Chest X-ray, PA view. Patient: 49 years old, sex M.
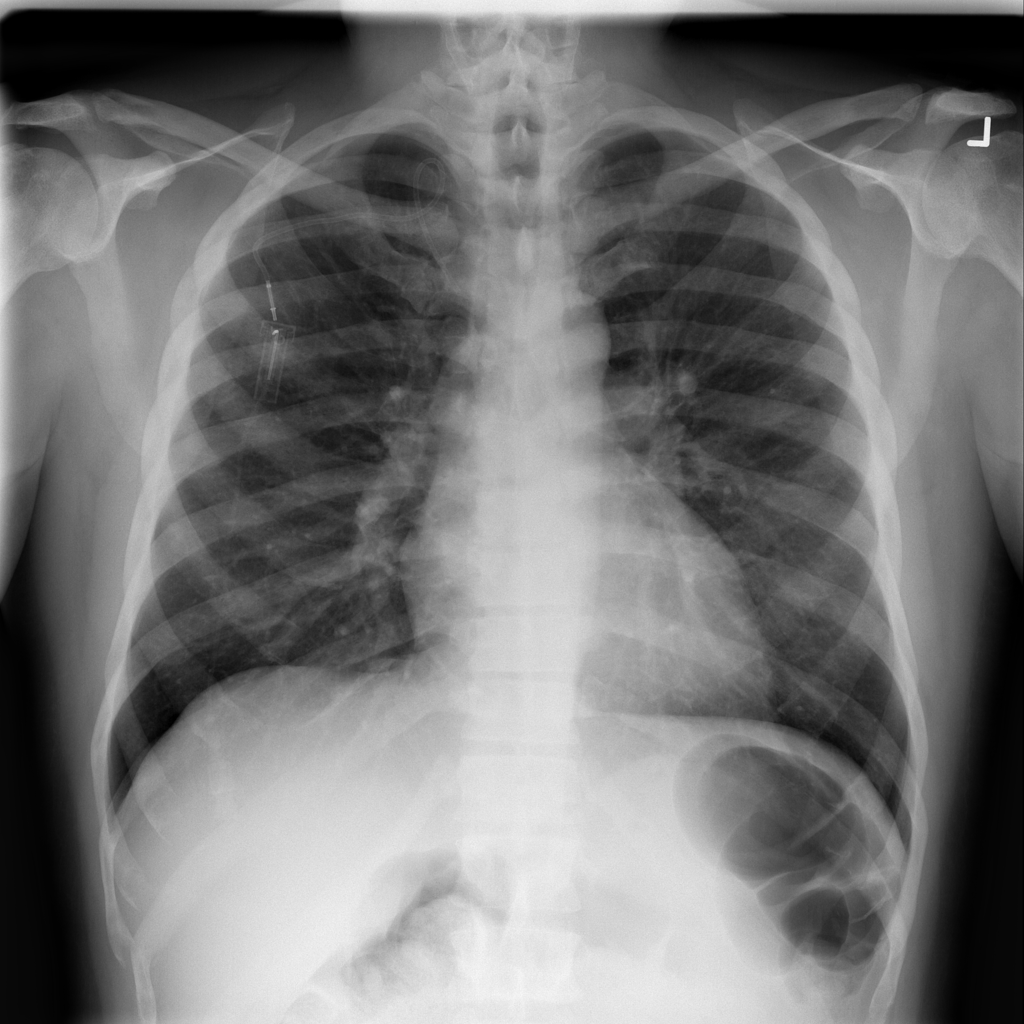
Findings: No Finding